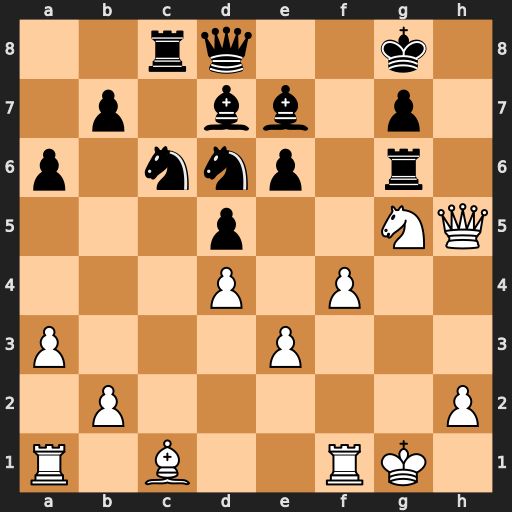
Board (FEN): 2rq2k1/1p1bb1p1/p1nnp1r1/3p2NQ/3P1P2/P3P3/1P5P/R1B2RK1
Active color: w
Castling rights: -
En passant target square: -
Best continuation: Qh7+ Kf8 Qh8#